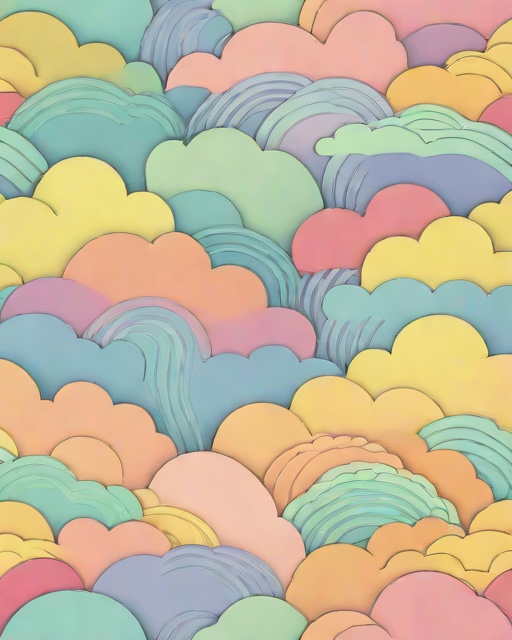
Category: Get Well